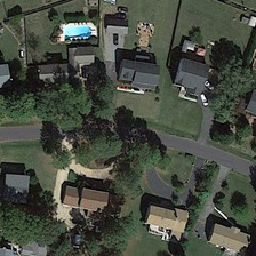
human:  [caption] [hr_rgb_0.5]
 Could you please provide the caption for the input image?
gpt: There are green tree pools on both sides.

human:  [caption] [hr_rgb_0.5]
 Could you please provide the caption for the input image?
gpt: Many buildings with swimming pool and some green trees are on two sides of a road.

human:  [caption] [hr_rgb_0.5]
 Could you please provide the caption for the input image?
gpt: There are many buildings with swimming pools and some green trees on both sides of the road.

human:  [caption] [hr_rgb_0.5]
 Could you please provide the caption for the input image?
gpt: Many buildings with swimming pools and some green trees are on both sides of the road.

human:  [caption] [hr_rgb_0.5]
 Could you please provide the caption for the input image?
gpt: Many buildings with a swimming pool and some green trees are on two sides of a road.